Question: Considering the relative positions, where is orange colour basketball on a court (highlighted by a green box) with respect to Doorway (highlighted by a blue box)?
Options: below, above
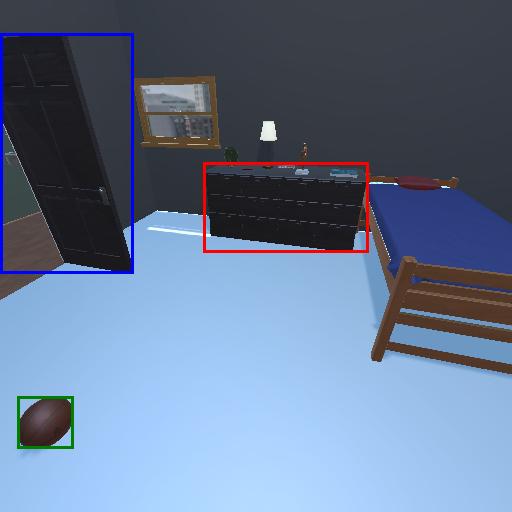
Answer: below